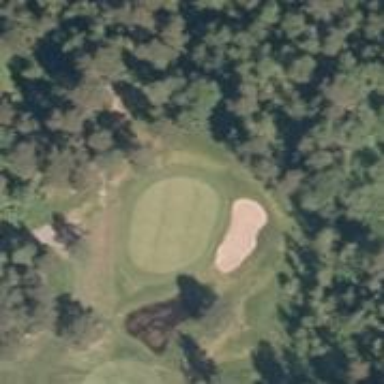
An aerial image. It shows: Golf hole.